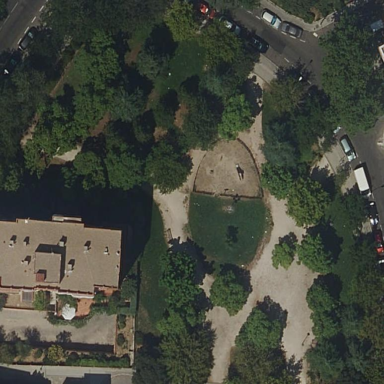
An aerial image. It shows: Lovely park for leisure and relaxation.